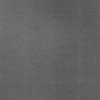
Atmospheric dust classification: dusty